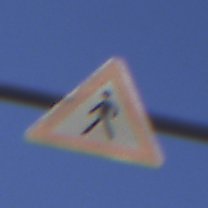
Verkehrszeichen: FussgaengerRechts
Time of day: MorningAfternoon
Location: Outdoor (Nature)
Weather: Clear
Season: Winter
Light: Natural